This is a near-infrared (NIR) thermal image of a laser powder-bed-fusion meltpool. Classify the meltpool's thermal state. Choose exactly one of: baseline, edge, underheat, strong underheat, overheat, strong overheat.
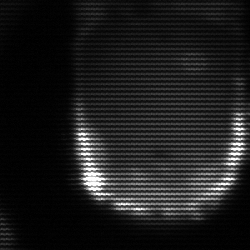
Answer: baseline